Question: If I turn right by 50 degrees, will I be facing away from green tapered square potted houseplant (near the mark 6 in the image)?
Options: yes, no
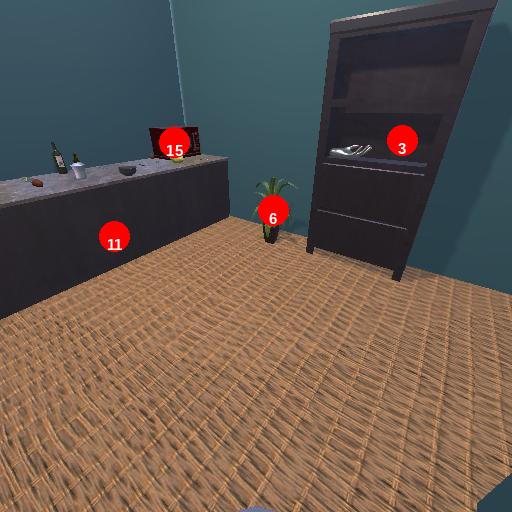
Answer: yes